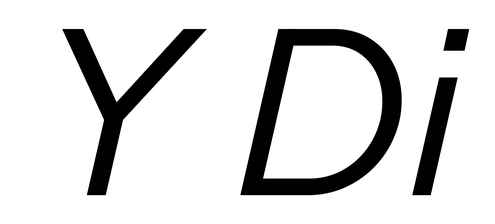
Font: InstrumentSans-Italic_Italic